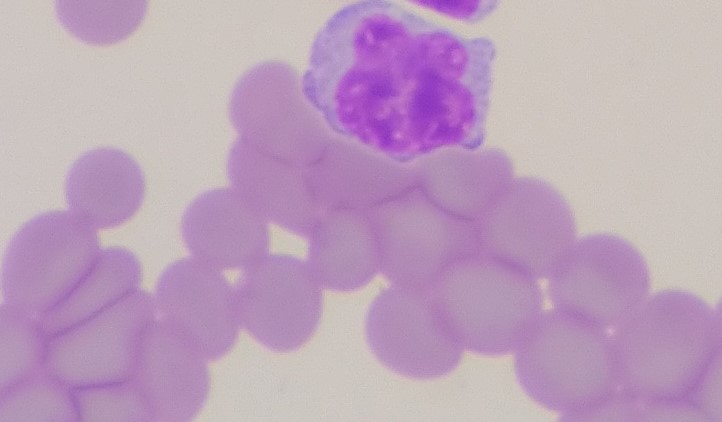
White blood cell type: Monocyte